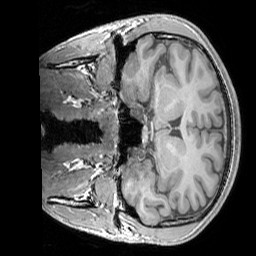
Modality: T1w
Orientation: coronal